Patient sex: F
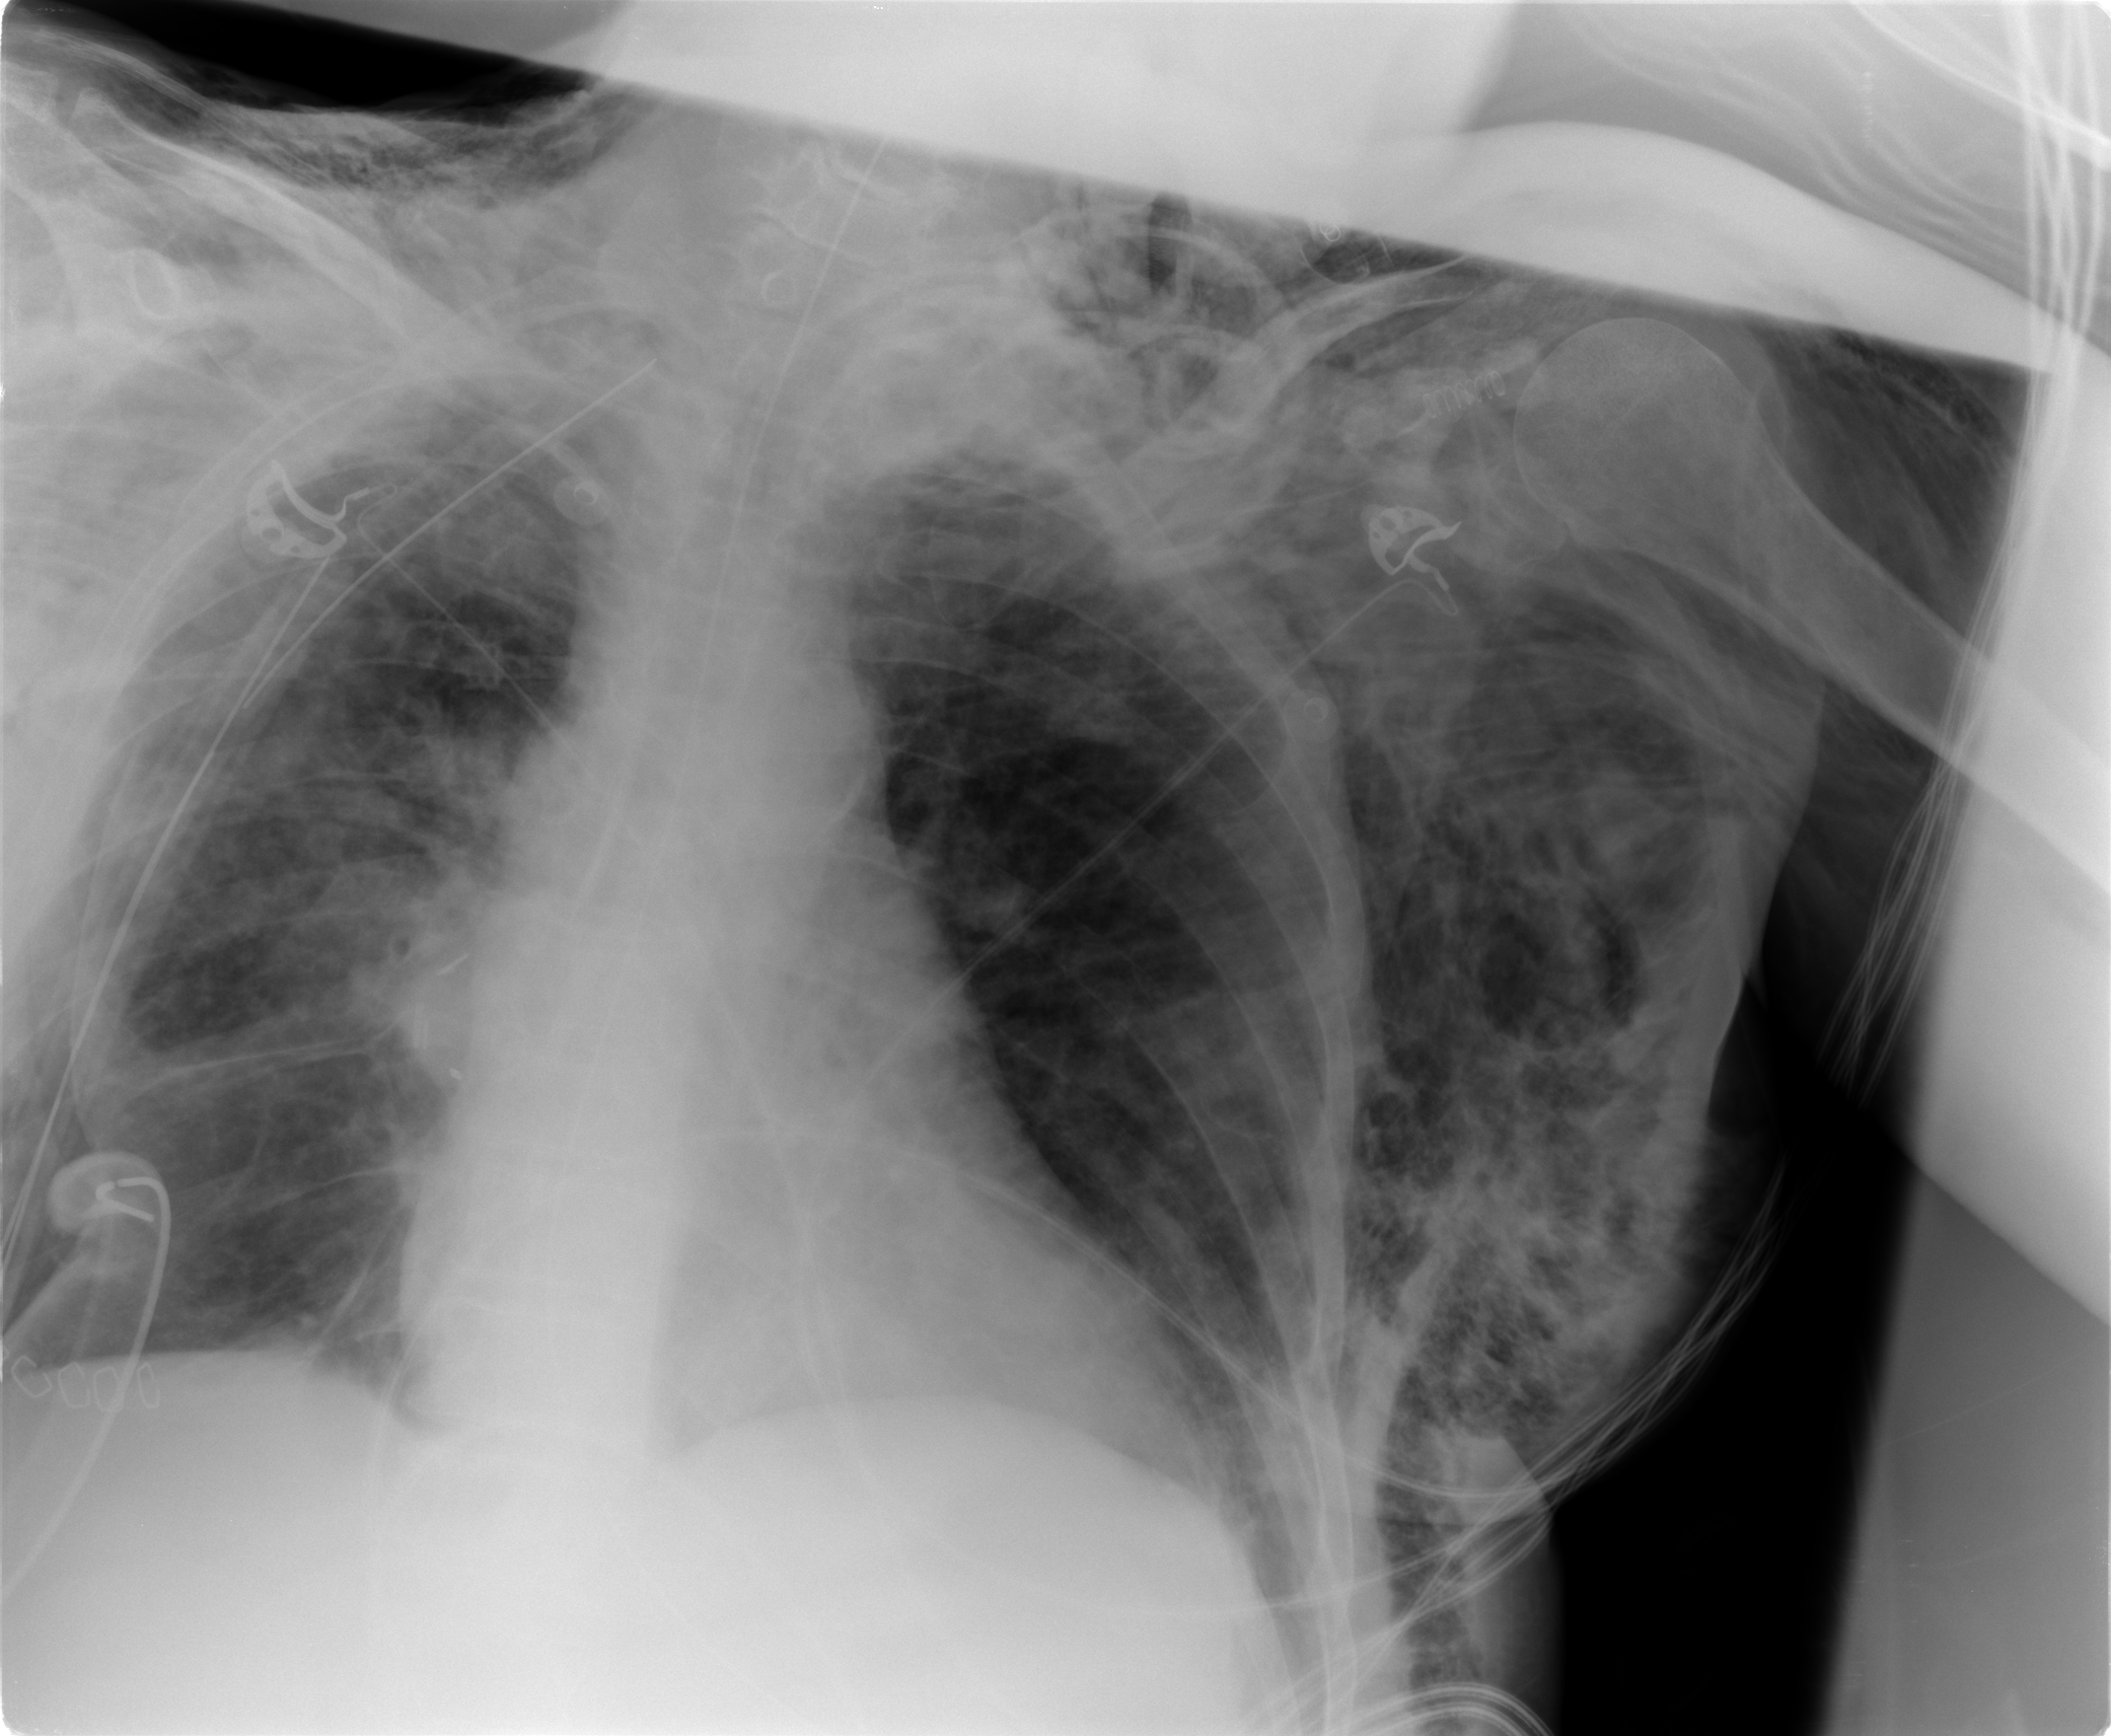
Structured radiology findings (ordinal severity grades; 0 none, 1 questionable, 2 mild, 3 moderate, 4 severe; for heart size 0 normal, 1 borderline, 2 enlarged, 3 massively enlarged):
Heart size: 0
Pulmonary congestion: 1
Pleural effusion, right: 0
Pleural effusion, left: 0
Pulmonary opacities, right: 1
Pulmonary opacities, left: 0
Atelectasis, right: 2
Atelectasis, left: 2